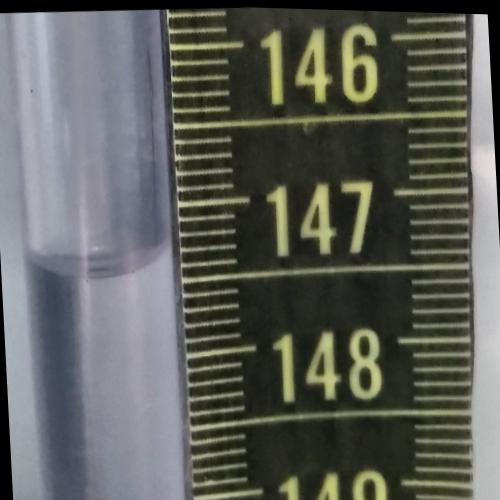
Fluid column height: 147.4 cm